Question: I have 2x Divs and 1x Img with the following CSS
'''
#StageDiv {
position: absolute;
left: 50%;
margin-left: -200px;
}
#LogoDiv {
position: absolute;
margin-top: 135px;
left: 50%;
margin-left: -500px;
}
#logoimg {
/* max-width: 75%; /* */
width: 1000px; /* */
}
'''
inside of #logoimg, I would like to use 'max-width: 75%;' and then have 'margin-left:' of both #LogoDiv and #StageDiv be a function of #logoimg as it changes

<URL>
Is this possible in pure CSS or will I have to do this in javascript in a 'on resize' event? I think in the long run, I will most likely have to use a javascript event to scale my kineticjs stage anyway but I am curious to know if there is some CSS wizardry to do the first part.
Thoughts?
Edit:
'''
window.onresize=function(){
var img = document.getElementById('logoimg');
var width = img.offsetWidth;
var div = document.getElementById('LogoDiv');
div.style.marginLeft= "-" + width/2 + "px";
};
'''
still would be interested in a CSS solution
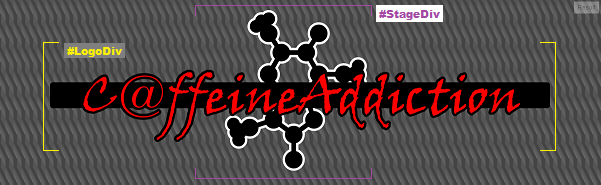
Answer: If you can get away with a wrapper div for the whole logo:
'''
<div id="logo">
<div id="StageDiv">...</div>
<div id="LogoDiv">
<img id="logoimg" src="..." />
</div>
</div>
'''
Then you can set the 'width' and 'max-width' on it, and use 'margin: auto' to center it on the page:
'''
#logo {
width: 1000px;
max-width: 75%;
margin: auto;
position: relative;
}
'''
And positioning the other elements become much easier:
'''
#LogoDiv {
top: 135px;
position: absolute;
}
#StageDiv {
text-align: center;
}
#logoimg {
width: 100%;
}
'''
The 'margin: auto' and 'text-align: center' together give us the automatic margin you wanted.
Updated fiddle: <URL>
The canvas will need to be scaled though, as you said on the question.